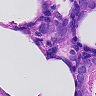
Metastatic tissue present: yes